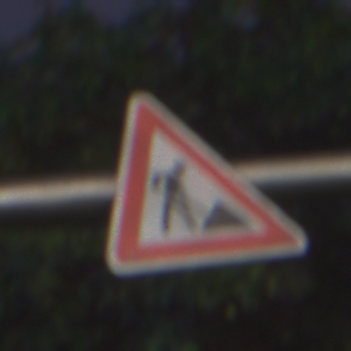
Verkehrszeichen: Arbeitsstelle
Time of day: Night
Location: Outdoor (Suburban)
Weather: PartlyCloudy
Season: NotSpecified
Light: Artificial